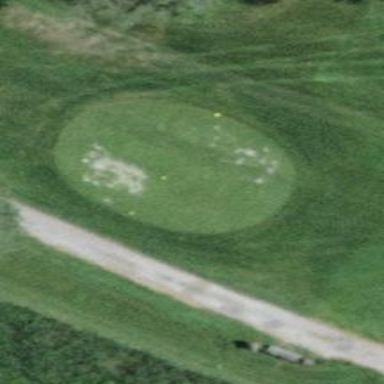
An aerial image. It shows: Grassy area designated as golf tee.